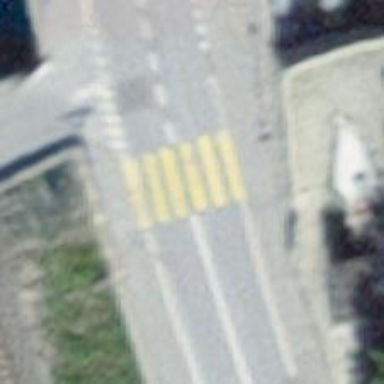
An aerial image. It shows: Uncontrolled zebra crossing on the road.